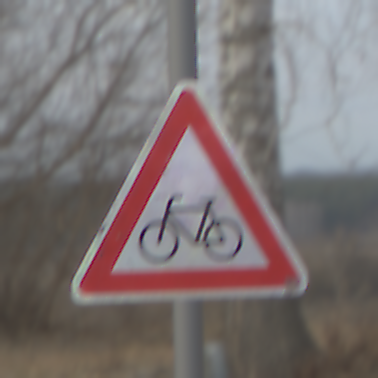
Verkehrszeichen: RadverkehrRechts
Umgebung: Outdoor, Nature
Tageszeit: MorningAfternoon
Wetter: PartlyCloudy
Licht: Natural
Jahreszeit: Autumn
Kontrast: LowContrast